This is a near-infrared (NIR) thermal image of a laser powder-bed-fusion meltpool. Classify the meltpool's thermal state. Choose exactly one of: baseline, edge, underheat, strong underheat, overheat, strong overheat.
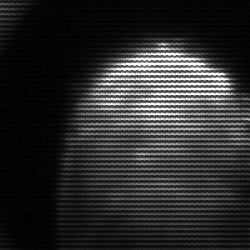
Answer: edge